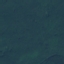
Label: Forest